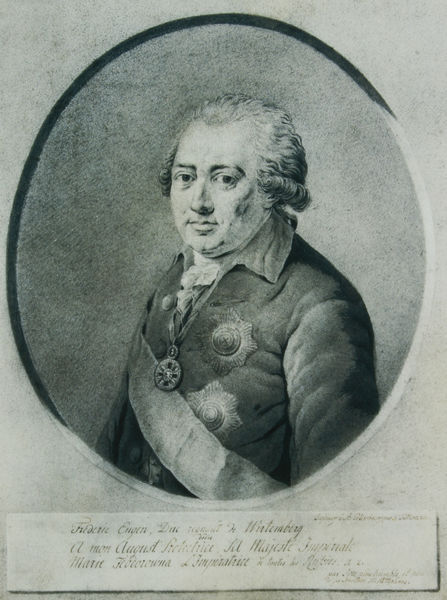
Titel: Porträt des Herzogs Friedrich Eugen von Württemberg
Künstler: Christian Wilhelm Ketterlinus
Standort: St. Petersburg
Institution: Schloss Pawlowsk
Schlagwörter: kopf, mann, schatten, ausschnitt, frankreich, frisur, grau, haar, licht, mund, nase, profil, zeichen, zeichnung, tuch, schleife, alt, hemd, jacke, augen, band, gesicht, kleidung, kragen, mensch, rahmen, bildnis, portrait, porträt, haare, halbfigur, mantel, adel, augenbrauen, brustbild, frontal, locke, locken, renaissance, oval, rund, perücke, schärpe, lächeln, schrift, bilderrahmen, kette, grafik, graphik, friedrich, könig, inschrift, edel, knöpfe, foto, medaillon, stern, linie, schwarz weiss, radierung, stich, militär, revolution, text, uniform, bleistift, abzeichen, medallie, orden, scherpe, armee, wappen, halbprofil, amulett, binde, medaille, kupferstich, rennaissance, staat, franzose, kaltnadel, stick, silberstift, bartlos, ordenskette, sticj, roi, portrat, eugen, ortrait, pr